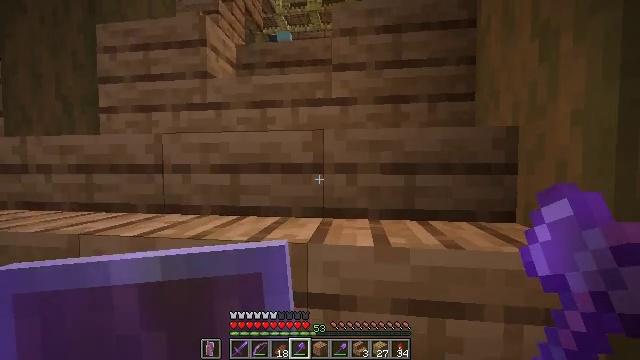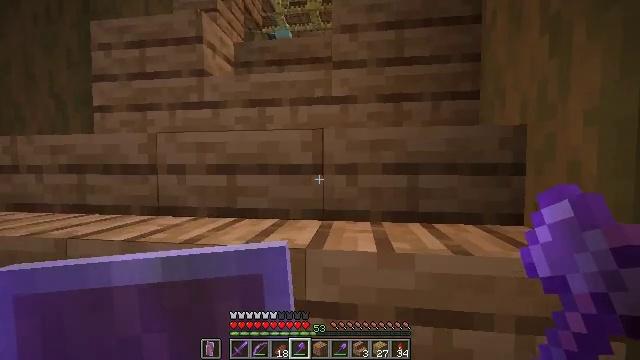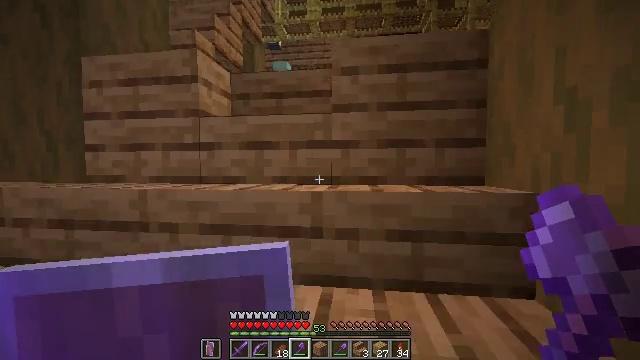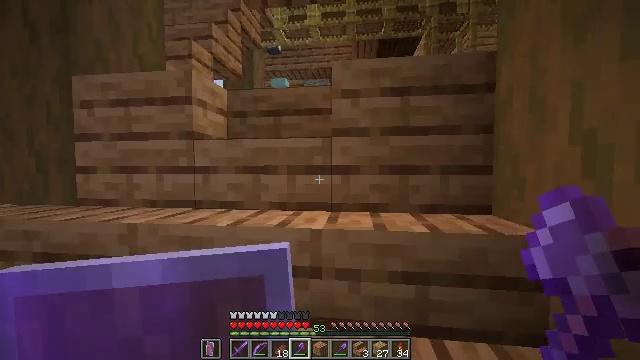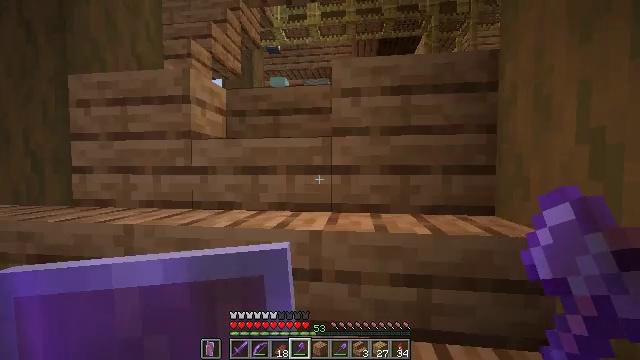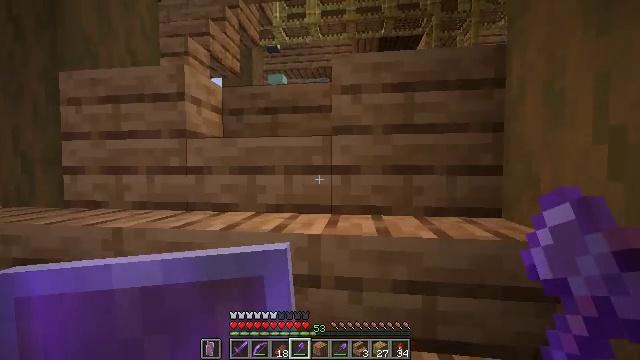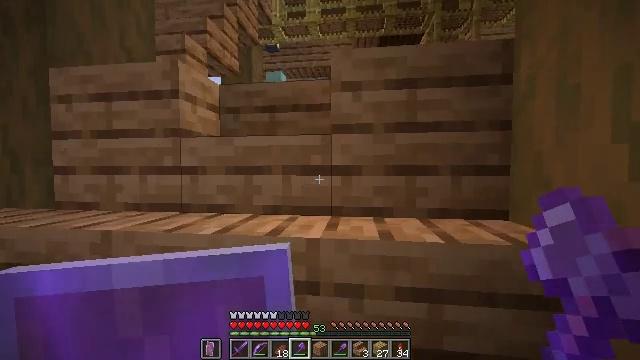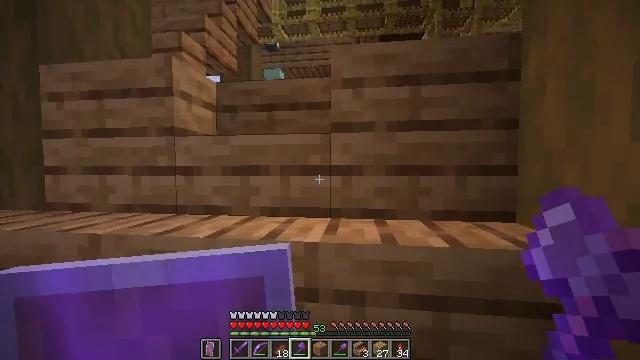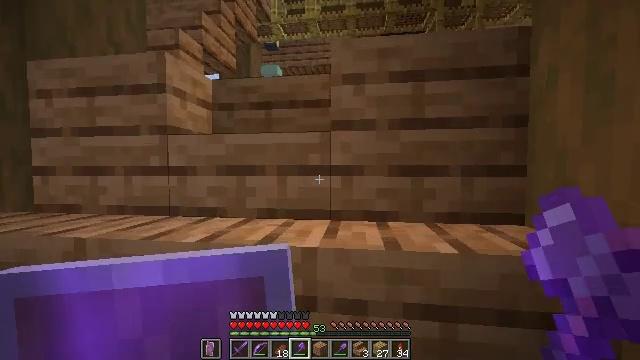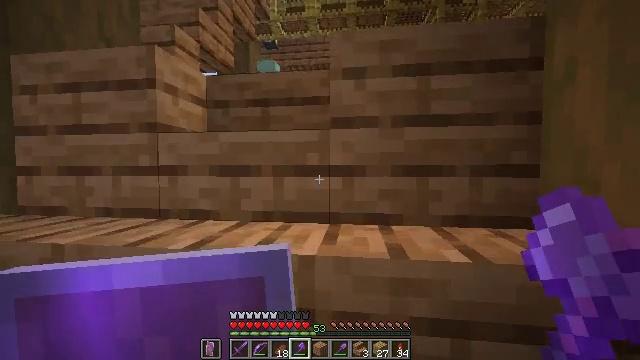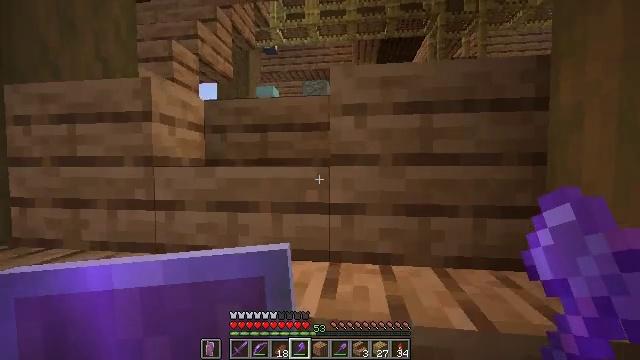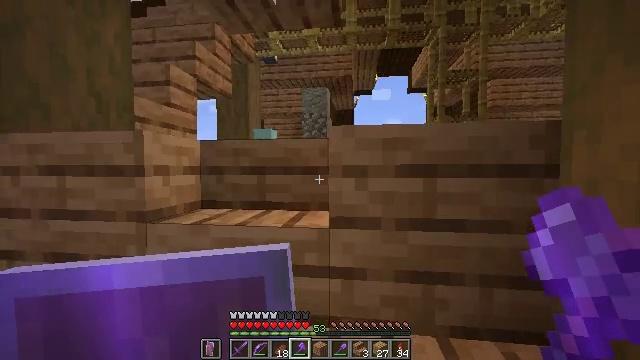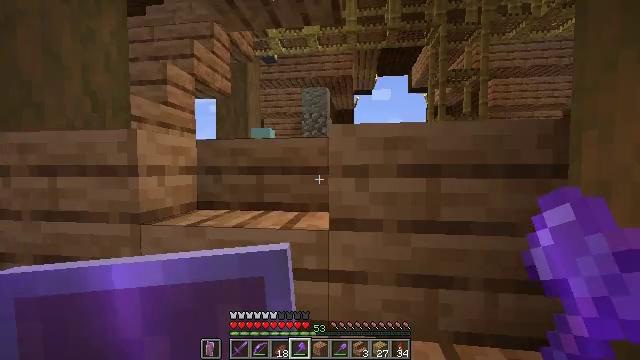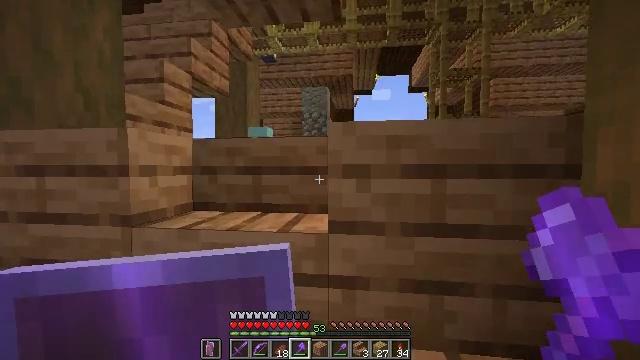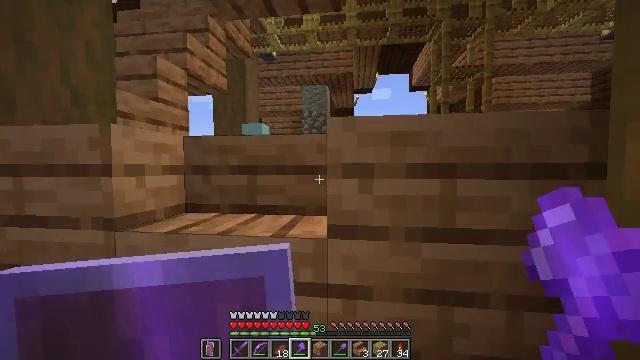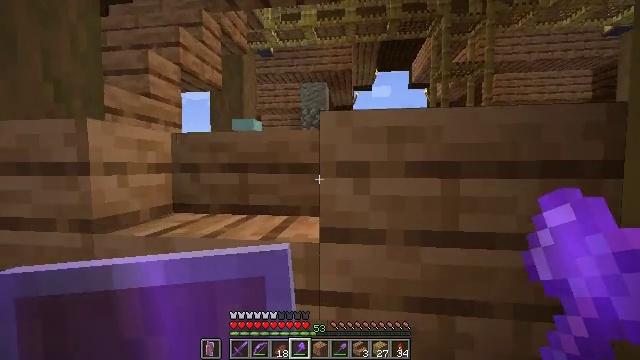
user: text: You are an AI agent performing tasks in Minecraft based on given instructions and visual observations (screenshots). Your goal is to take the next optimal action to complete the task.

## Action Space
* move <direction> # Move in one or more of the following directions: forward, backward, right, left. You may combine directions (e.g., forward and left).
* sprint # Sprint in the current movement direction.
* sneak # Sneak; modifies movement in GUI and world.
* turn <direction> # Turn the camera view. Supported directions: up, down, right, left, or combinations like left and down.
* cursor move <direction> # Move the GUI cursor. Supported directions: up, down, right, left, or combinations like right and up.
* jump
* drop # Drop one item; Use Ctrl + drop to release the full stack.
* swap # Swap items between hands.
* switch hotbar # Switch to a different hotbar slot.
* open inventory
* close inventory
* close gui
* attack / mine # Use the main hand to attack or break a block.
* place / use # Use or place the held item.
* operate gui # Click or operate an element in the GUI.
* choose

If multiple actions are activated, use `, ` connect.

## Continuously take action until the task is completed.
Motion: motion action
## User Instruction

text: Attack the jungle stairs to disassemble them.
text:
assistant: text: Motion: move forward, sneak
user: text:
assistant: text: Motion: move forward, sneak
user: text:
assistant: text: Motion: move forward, sneak
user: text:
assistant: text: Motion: move forward, sneak
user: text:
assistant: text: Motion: move forward, sneak
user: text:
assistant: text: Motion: move forward, sneak
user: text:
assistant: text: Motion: move forward, sneak
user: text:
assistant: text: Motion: move forward, sneak
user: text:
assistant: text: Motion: move forward, sneak
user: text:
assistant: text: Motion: move forward, sneak
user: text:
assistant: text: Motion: move forward, sneak
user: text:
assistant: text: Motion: move forward, sneak
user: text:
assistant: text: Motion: move forward, sneak
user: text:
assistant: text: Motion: move forward, sneak
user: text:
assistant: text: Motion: move forward and move right, sneak
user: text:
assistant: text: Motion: move forward and move right, sneak, turn right and down
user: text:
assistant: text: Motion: move forward and move right, sneak, turn right and down
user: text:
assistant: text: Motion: move forward and move right, sneak, turn right and down
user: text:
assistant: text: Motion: move forward, sneak, turn right and down
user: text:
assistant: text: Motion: move forward, turn right and down
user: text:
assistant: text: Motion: turn right and down
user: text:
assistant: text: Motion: turn right and down
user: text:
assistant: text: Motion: turn right and down
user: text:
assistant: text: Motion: turn down
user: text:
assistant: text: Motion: no_op
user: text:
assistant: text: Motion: no_op
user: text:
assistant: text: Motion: no_op
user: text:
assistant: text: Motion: turn left and up
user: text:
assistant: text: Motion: turn left and up
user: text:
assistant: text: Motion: turn left and up